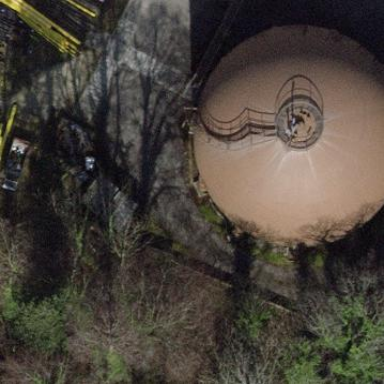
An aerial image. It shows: Building with storage tank.